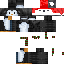
A male animal skin with dark skin, wearing brown helmet dressed in a blue hoodie and black pants, featuring a closed mouth.